九年级 · 立体几何学
如图, 是由一些小立方块所搭几何体的三种视图, 若在所搭几何体的基础上（不改变原几何体中小立方块的位置），继续添加相同的小立方块，以搭成一个大正方体，至少还需要 \$ \qquad \$个小立方块.

主视图

左视图

㤖视圈
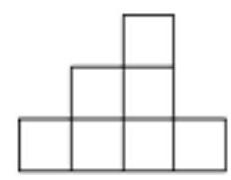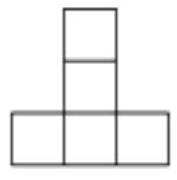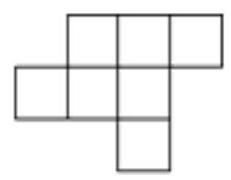
答案: 54
解析: 由主视图可知, 搭成的几何体有三层, 且有 4 列; 由左视图可知, 搭成的几何体共有 3 行;第一层有 7 个正方体，第二层有 2 个正方体，第三层有 1 个正方体,共有 10 个正方体, $\because$ 搭在这个几何体的基础上添加相同大小的小正方体, 以搭成一个大正方体, $\therefore$ 搭成的大正方体的共有 $4 \times 4 \times 4=64$ 个小正方体, $\therefore$ 至少还需要 $64-10=54$ 个小正方体.